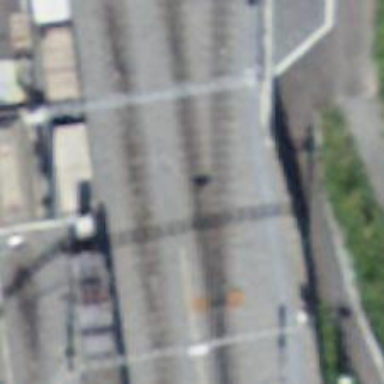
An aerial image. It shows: One track with electrified contact line.